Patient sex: M
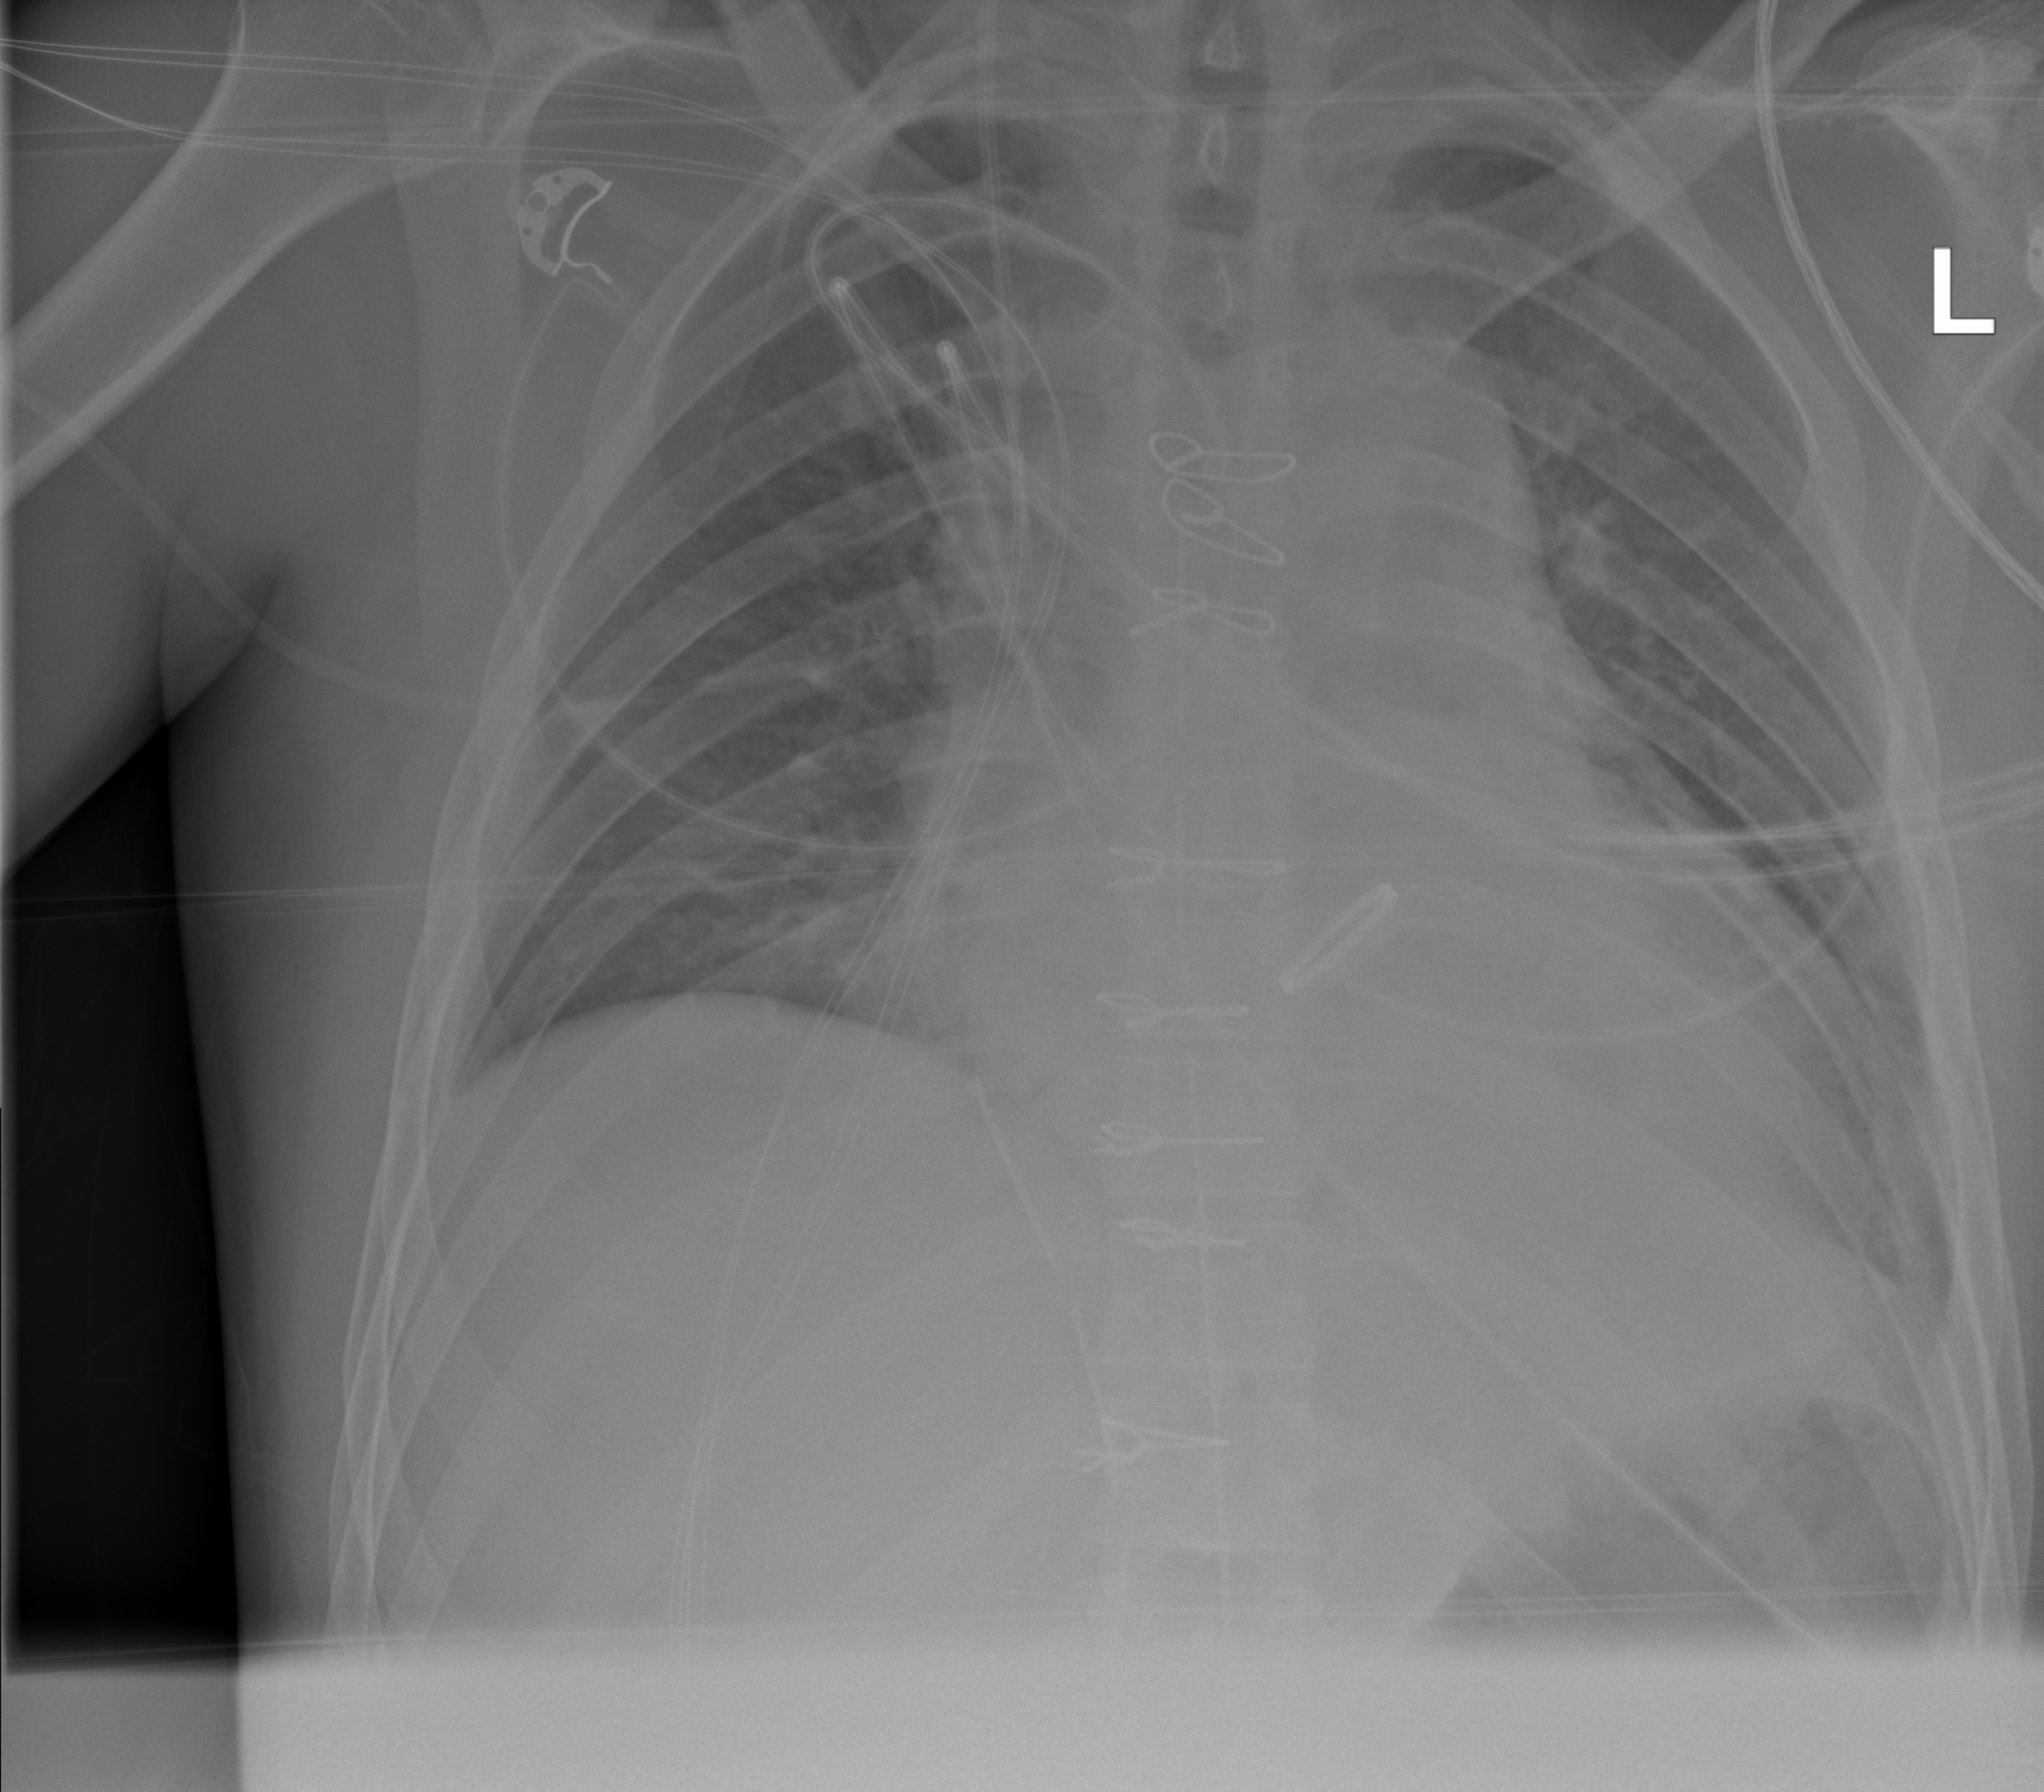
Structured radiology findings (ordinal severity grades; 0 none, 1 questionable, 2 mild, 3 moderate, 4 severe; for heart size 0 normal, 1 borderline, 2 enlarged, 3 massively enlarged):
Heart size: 2
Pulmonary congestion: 2
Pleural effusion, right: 0
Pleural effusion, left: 0
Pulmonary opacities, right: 0
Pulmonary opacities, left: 0
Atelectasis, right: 0
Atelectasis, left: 0